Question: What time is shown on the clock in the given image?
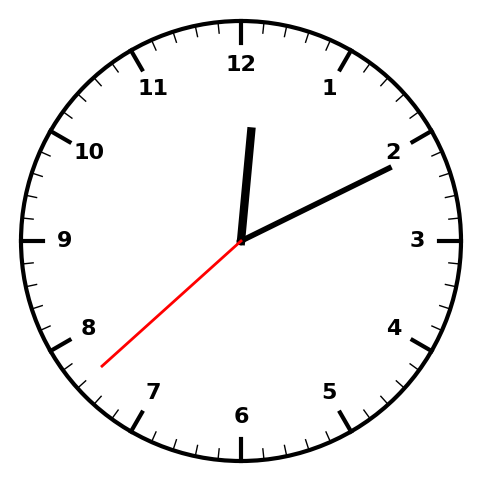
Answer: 12:10:38